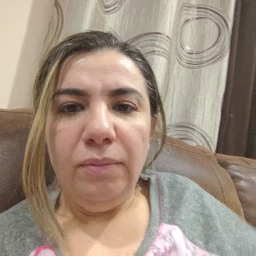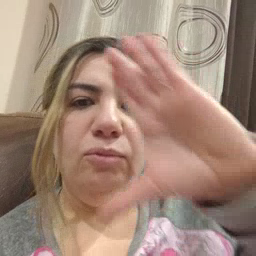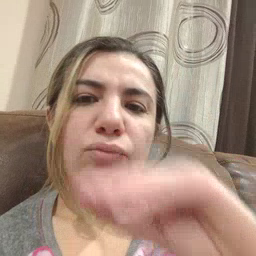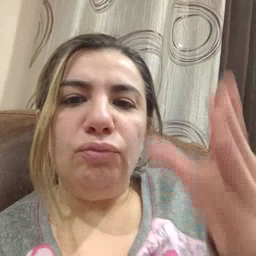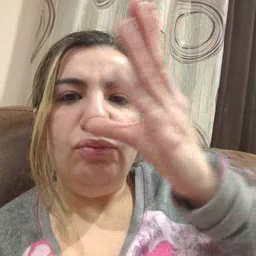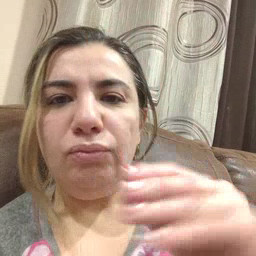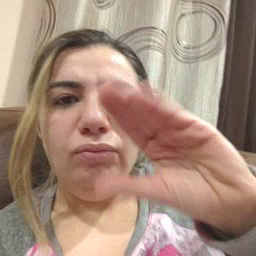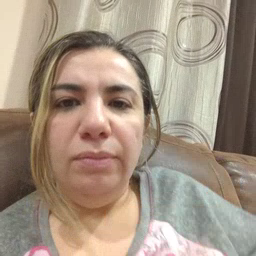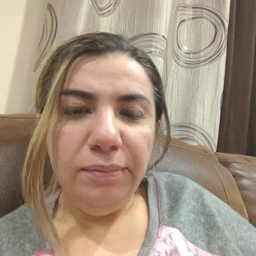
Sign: story